Question: I set up notifications in my chrome extension, and it is a bright red notification in the bottom right of the icon (1, 2, 3, etc.)
Looks like this:

I would like to make it a green notification or maybe another color in the top right instead.
How can I go about doing this?
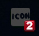
Answer: Since this doesn't look like a <URL>.
You can set the background color of the badge with the <URL> method. For example, for a green background:
'''
chrome.browserAction.setBadgeBackgroundColor({ color: "#00FF00"});
'''
where '"#00FF00"' is the <URL> representing your color.
The location of the badge can't be changed, so you can't put in the top right corner.